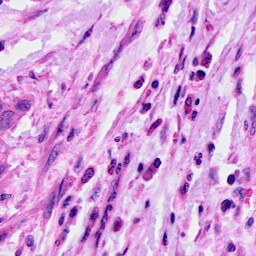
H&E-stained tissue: Cervix